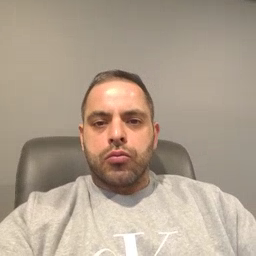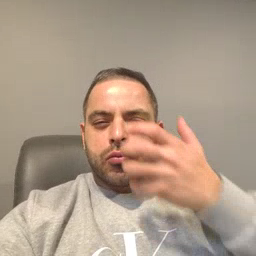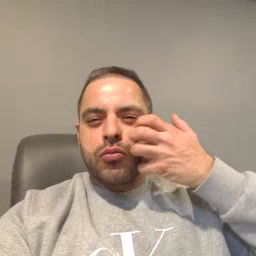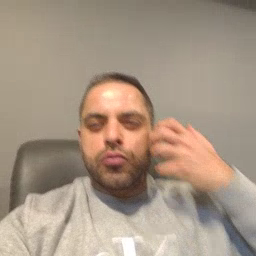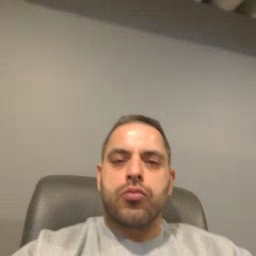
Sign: tiger